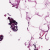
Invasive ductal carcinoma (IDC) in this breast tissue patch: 0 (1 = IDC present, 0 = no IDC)